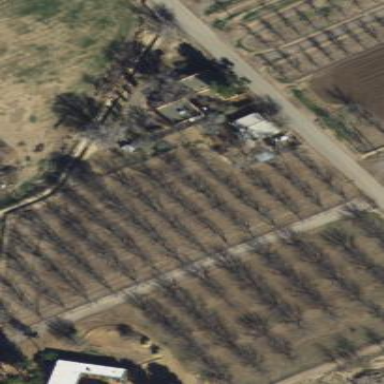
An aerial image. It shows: Orchard.